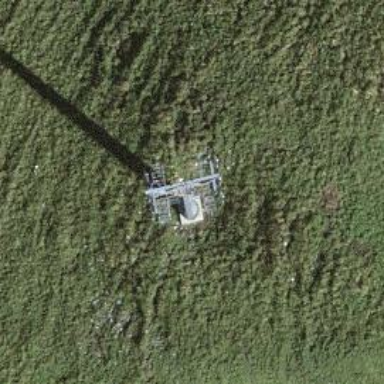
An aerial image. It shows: Pylon for aerialway.